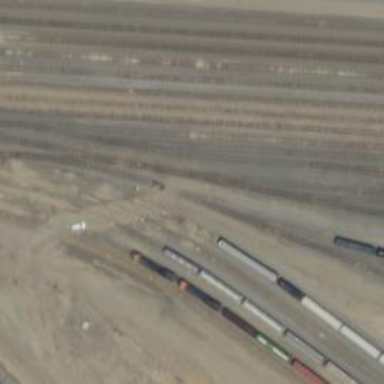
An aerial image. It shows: Railway yard used for servicing trains.